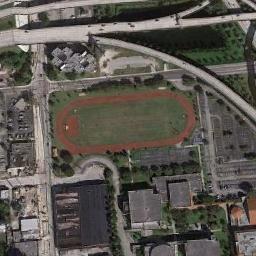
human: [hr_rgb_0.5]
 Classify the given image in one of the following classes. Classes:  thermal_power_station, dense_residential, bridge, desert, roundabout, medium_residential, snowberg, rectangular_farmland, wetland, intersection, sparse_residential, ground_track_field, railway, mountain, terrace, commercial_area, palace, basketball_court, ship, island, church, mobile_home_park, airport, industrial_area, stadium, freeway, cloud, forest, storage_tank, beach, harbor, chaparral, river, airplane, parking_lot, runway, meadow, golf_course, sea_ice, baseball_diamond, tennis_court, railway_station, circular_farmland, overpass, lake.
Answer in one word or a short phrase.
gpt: ground_track_field